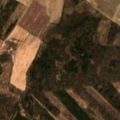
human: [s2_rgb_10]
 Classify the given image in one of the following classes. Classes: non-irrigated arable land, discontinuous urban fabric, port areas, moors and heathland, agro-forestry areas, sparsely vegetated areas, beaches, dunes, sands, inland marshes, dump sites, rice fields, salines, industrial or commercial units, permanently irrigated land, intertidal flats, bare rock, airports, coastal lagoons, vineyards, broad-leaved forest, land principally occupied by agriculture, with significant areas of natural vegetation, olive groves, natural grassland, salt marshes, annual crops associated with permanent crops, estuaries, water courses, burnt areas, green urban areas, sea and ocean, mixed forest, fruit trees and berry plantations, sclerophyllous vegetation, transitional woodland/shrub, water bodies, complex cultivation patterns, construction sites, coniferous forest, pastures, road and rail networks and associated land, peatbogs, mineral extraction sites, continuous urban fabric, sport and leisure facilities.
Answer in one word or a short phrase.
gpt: non-irrigated arable land, coniferous forest, mixed forest, transitional woodland/shrub